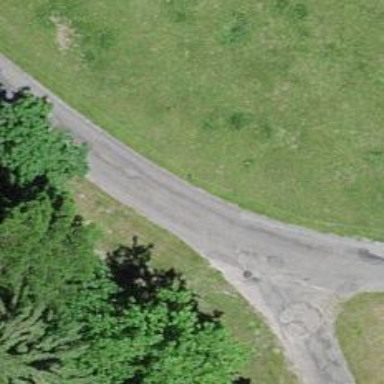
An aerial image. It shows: Well-maintained track road with grade 1 tracktype.